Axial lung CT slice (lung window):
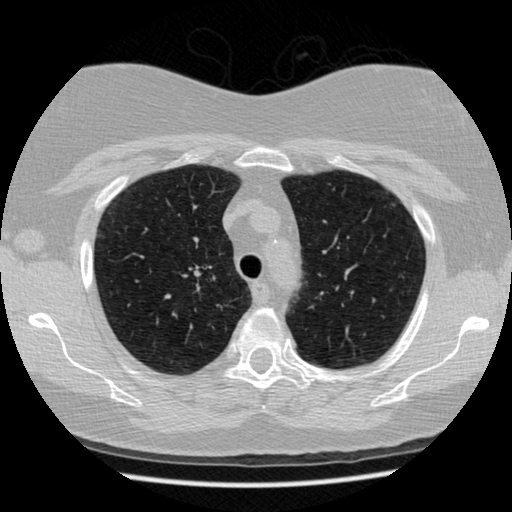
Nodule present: no